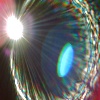
Label: sunburn